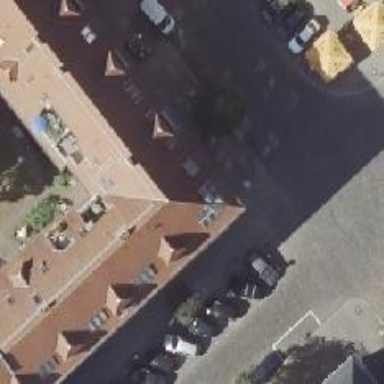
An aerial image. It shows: Building with ridge on the roof.